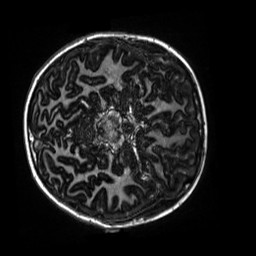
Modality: MP2RAGE
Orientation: axial
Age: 10
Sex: female
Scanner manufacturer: siemens
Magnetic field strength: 3 T
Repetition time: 4 s
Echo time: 0.00303 s